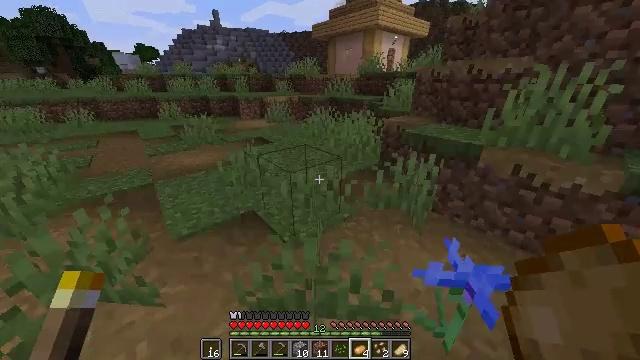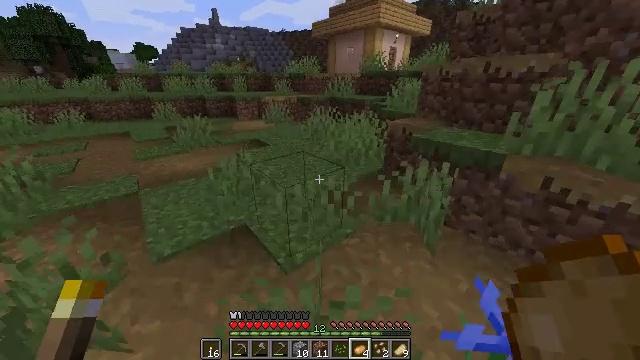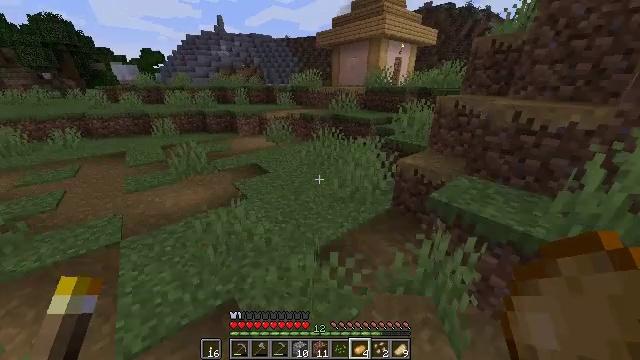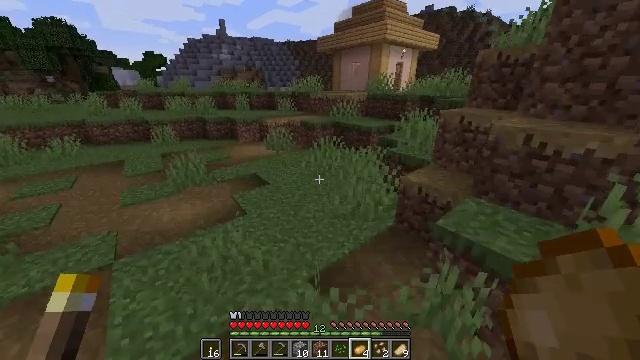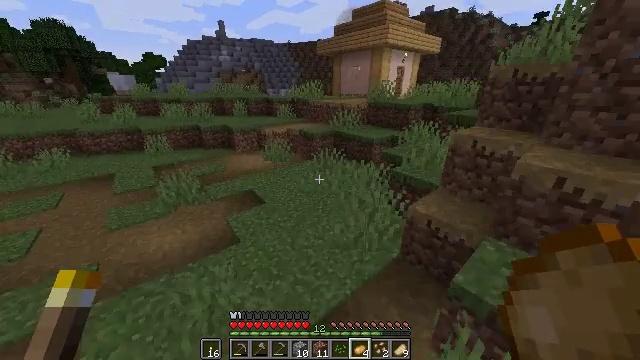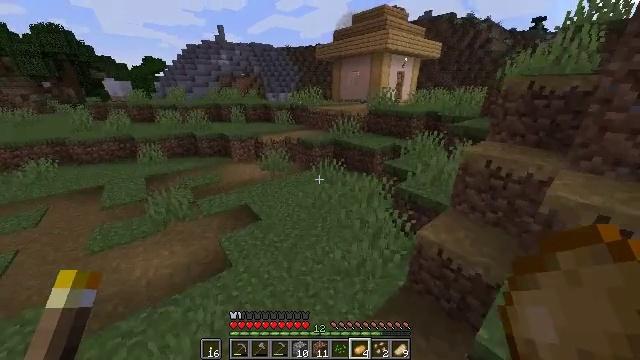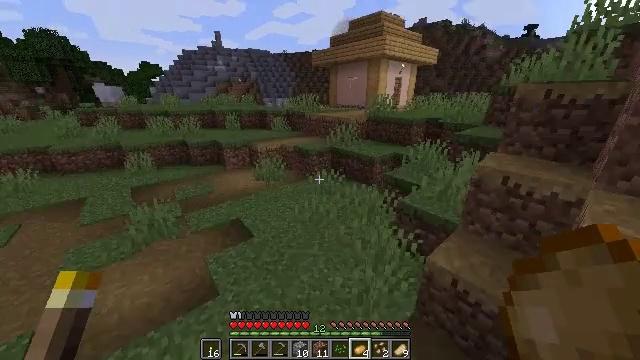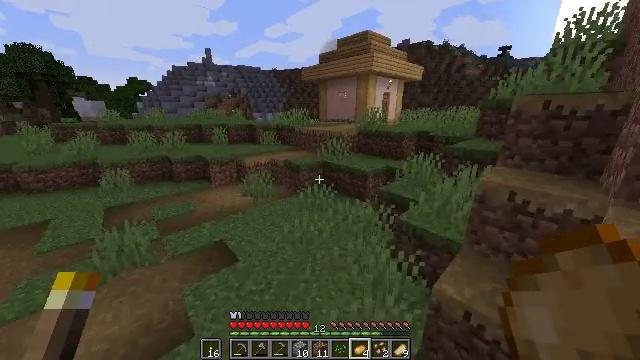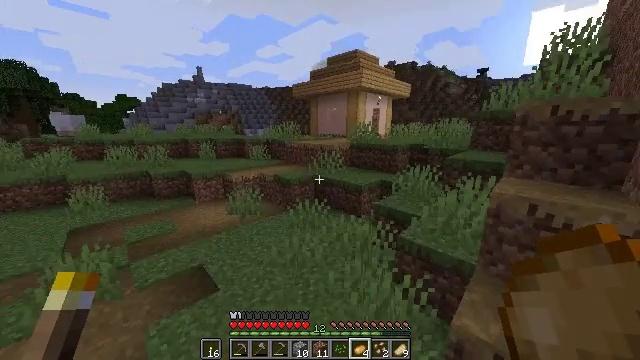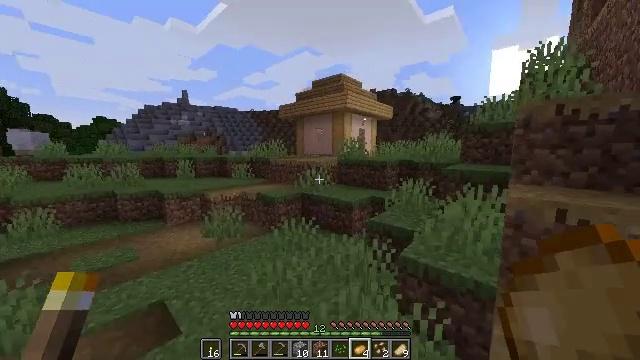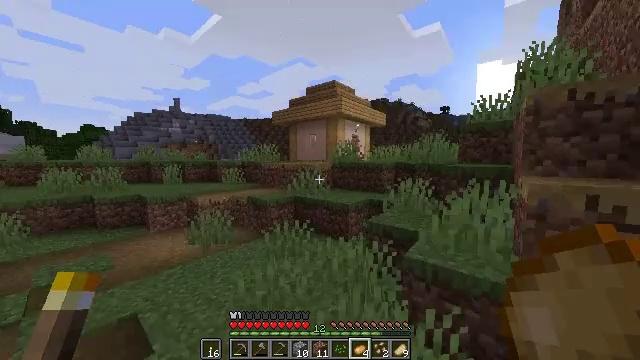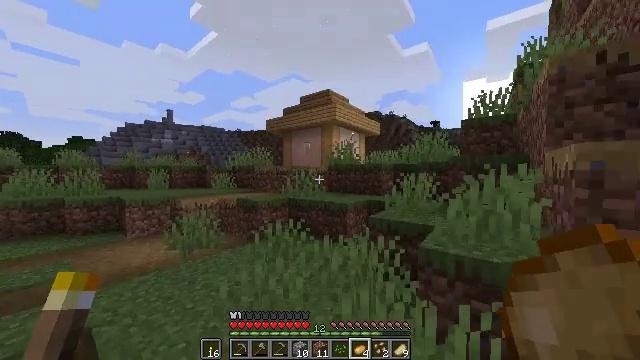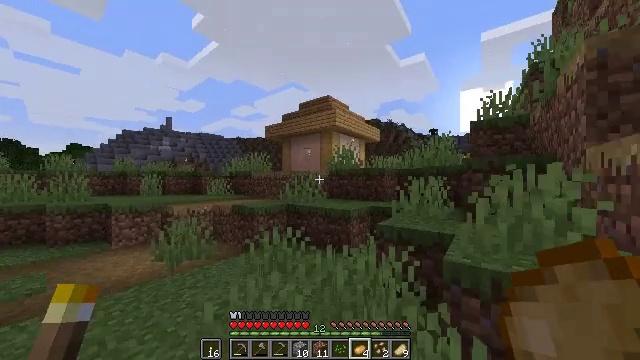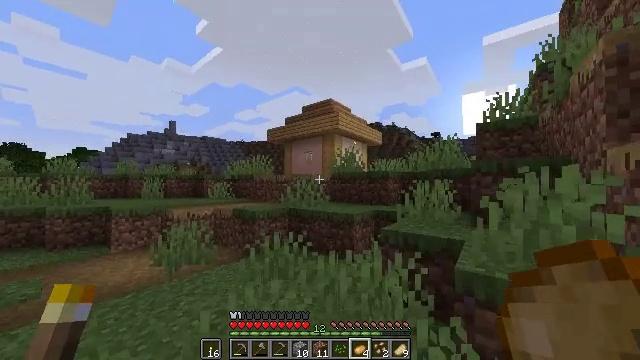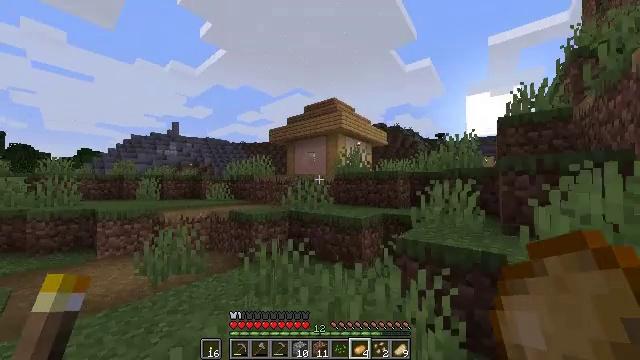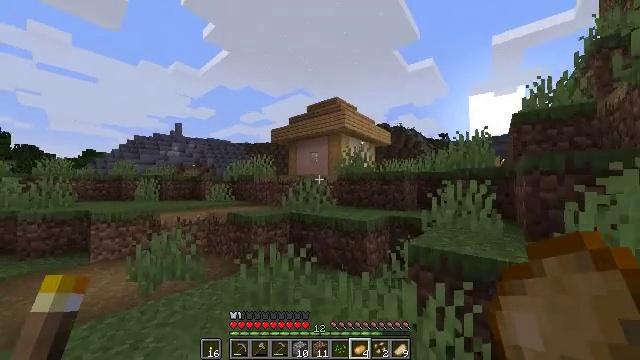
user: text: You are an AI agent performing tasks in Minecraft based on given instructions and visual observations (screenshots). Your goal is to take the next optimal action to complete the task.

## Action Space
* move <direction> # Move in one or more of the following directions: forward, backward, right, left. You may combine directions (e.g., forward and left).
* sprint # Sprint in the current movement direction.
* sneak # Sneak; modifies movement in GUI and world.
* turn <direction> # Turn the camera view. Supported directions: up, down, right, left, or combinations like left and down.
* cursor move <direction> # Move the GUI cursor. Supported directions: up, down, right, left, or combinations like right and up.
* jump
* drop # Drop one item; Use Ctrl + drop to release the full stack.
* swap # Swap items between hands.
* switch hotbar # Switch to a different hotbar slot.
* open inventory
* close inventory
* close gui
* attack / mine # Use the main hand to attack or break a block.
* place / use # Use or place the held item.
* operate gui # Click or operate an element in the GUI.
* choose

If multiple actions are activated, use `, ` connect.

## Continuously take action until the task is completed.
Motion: motion action
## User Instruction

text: Mine the grass path to create a new path.
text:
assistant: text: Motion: move forward, sprint, jump
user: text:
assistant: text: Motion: move forward, sprint, jump
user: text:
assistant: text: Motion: move forward, sprint, jump
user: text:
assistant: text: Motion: move forward, sprint, jump
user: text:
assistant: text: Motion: move forward, sprint, jump
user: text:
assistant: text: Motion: move forward, sprint, turn up, jump
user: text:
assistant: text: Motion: move forward, sprint, turn right and up, jump
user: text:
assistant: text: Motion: move forward, sprint, turn right and up
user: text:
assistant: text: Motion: move forward, sprint, turn right and up
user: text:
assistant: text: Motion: move forward, sprint, turn right and up
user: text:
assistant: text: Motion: move forward, sprint, turn right and up
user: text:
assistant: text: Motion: move forward, sprint, turn up
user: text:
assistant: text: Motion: move forward, sprint
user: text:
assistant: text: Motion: move forward, sprint
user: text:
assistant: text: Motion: move forward, sprint
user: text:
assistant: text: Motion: move forward, sprint
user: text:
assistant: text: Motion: move forward, sprint
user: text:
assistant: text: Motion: move forward, sprint, turn right
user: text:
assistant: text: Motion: move forward, sprint, turn right
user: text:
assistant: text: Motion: move forward, sprint
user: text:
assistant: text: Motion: move forward, sprint, turn left and down
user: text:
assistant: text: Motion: move forward, sprint, turn left and down
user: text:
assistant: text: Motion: move forward, sprint, turn left and down, jump
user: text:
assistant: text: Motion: move forward, sprint, turn left and down, jump
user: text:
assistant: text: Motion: move forward, sprint, turn left, jump
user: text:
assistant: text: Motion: move forward, sprint, turn left and down, jump
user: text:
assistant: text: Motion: move forward and move right, sprint, turn left and down, jump
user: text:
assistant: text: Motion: move forward and move right, sprint, turn left, jump
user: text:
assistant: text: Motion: move forward and move right, sprint, jump
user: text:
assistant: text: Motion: move forward and move right, sprint, jump